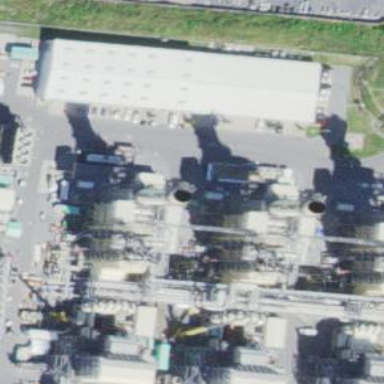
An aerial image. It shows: Generator powered by gas. It is combined cycle generator.